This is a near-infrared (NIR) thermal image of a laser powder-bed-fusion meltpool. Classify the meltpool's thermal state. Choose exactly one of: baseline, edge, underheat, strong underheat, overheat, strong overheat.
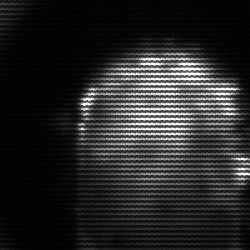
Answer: baseline